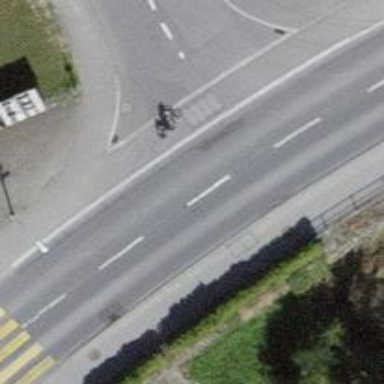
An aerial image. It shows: Tertiary road with separate cycle track on both sides.